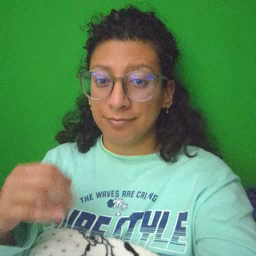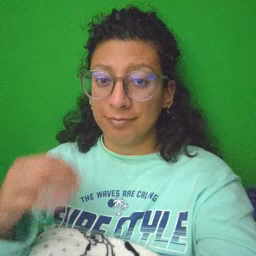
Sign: if